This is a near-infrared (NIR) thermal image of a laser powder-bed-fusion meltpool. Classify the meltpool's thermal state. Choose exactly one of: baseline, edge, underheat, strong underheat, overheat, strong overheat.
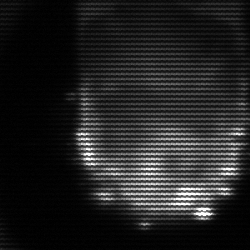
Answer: baseline